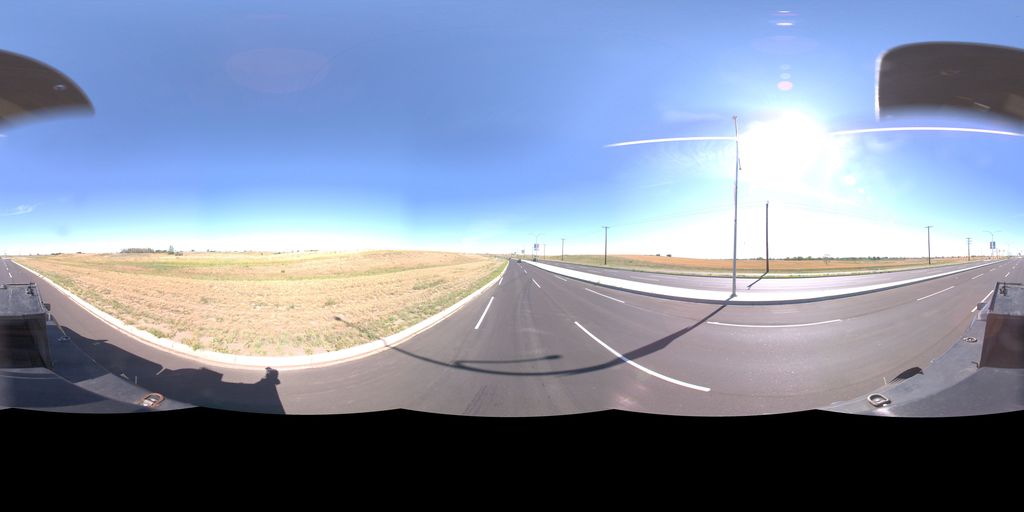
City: saskatoon